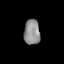
Tissue: lung
Cell type: T cells
Senescence score: 0.1781
Nuclear area (px): 395
Mean DAPI intensity: 142.127